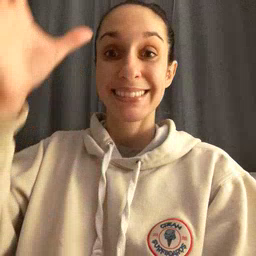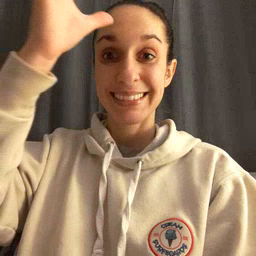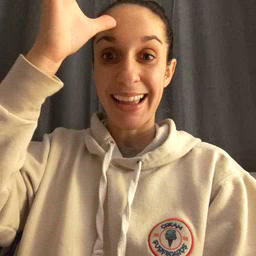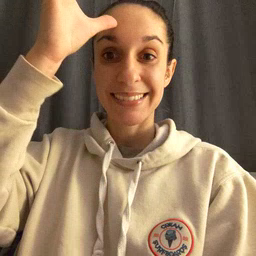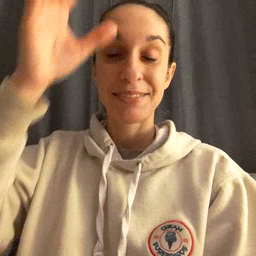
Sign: dad